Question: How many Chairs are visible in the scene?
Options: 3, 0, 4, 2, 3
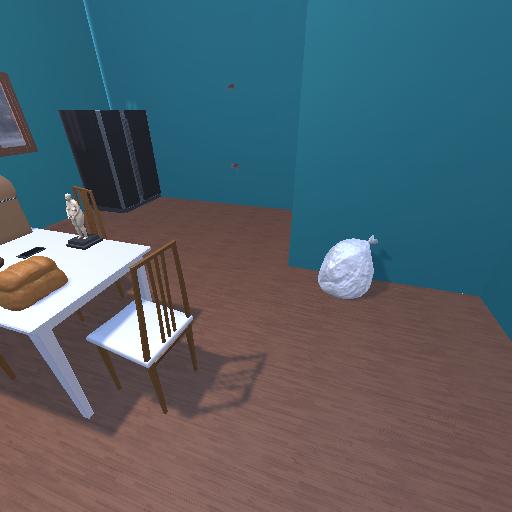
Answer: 3